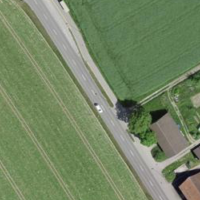
EUNIS habitat code: 52
Species observed at this site:
Prunus spinosa